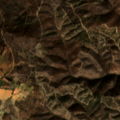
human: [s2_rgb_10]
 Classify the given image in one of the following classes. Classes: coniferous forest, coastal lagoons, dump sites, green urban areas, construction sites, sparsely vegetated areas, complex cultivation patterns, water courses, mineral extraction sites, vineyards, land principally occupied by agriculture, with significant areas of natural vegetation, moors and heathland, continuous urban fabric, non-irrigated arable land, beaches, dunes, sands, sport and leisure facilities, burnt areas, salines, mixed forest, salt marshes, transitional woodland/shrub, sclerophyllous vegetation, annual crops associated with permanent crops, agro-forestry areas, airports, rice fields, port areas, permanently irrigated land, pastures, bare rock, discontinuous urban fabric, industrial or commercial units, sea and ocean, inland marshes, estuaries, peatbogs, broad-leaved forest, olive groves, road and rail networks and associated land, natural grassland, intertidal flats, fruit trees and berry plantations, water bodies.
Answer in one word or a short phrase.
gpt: olive groves, complex cultivation patterns, broad-leaved forest, sclerophyllous vegetation, transitional woodland/shrub